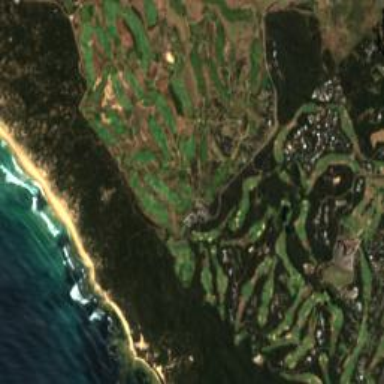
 perfect for leisure and sports activities."